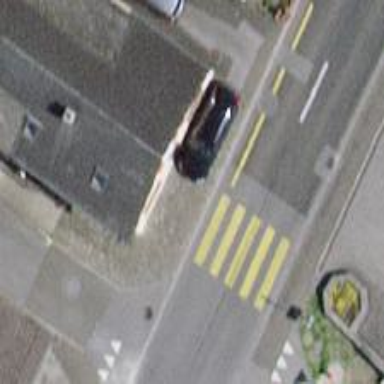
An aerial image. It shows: Marked crossing with zebra markings.